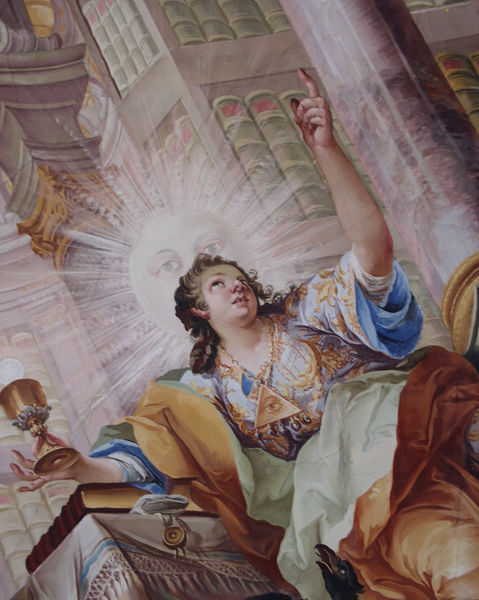
Titel: Fakultäten (Jurisprudenz - Detail)
Künstler: Johann Anwander
Standort: Dillingen
Institution: Goldener Saal
Schlagwörter: adler, blau, gemälde, gott, hand, himmel, vogel, weiß, dreieck, gelb, grün, mädchen, ausschnitt, braun, bunt, finger, frau, geste, kleid, licht, mund, pfeiler, schmuck, säule, säulen, tisch, blick, dame, rot, tuch, muster, regal, wand, arm, arme, augen, barock, bibel, falten, ärmel, bild, portrait, tischtuch, kirche, sonne, auge, fransen, gewand, gold, kelch, decke, locken, rokoko, engel, bücher, perspektive, kette, detail, wandmalerei, zeigen, foto, mond, blut, buch, bayern, glaube, kloster, strahlen, strahl, allegorie, altar, kapitell, sims, bücherregal, schein, buchrücken, heiligenschein, leib, nimbus, eck, untersicht, ionisch, hostie, fingerzeig, heiliger, bibliothek, bücherei, regale, heilige, deckengemälde, fresko, medaille, pokal, siegel, rabe, erleuchtung, pyramide, prunk, gloriole, pfeil, fresco, kapitel, ägypten, gral, geist, deckenmalerei, kannelur, tasseln, dreifaltigkeit, frsko, barbara, folianten, fides, wunder, glorie, heiliger geist, tiepolo, deckenfresko, weisheit, auge gottes, eucharistie, trinität, asam, deckenbild, zeigend, bibal, himmlische vorhersehung, lichtkranz, weisung, erläuchtung, pialster, vohgel, sonne kelch licht, barockbibliothek, tomp l'eil